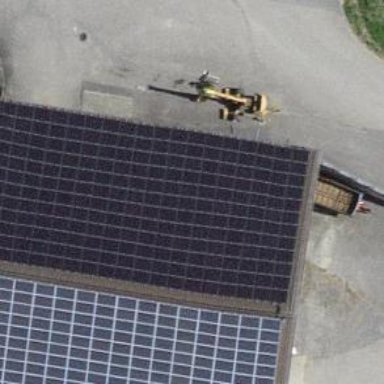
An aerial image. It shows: Solar power generator using photovoltaic panels.